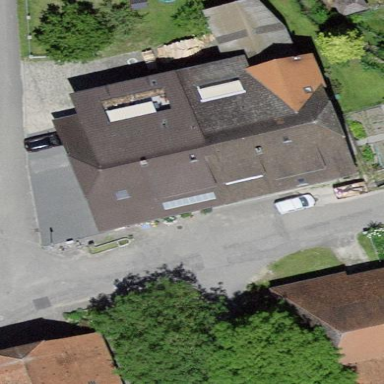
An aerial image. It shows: Residential building.